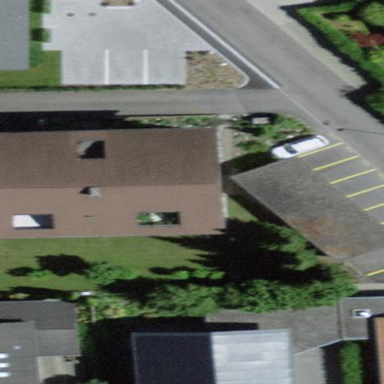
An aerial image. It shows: View of roof of building.